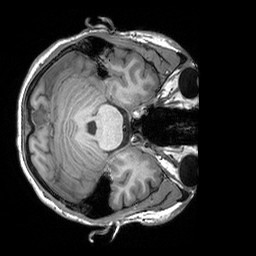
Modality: T1w
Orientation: axial
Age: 20
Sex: male
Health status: healthy
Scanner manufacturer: siemens
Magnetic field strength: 3 T
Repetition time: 2.3 s
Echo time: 0.00303 s